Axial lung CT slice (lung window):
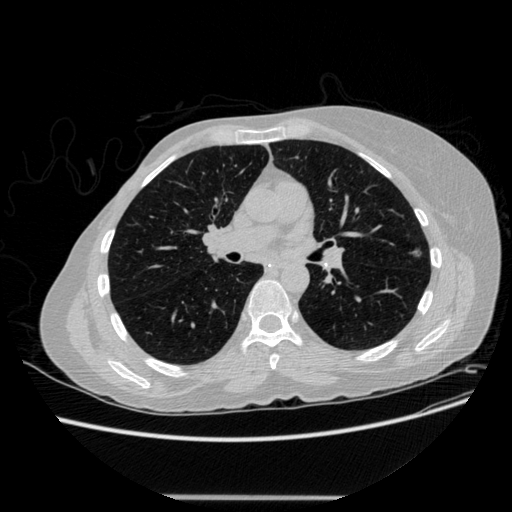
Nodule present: yes
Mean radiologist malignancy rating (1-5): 4